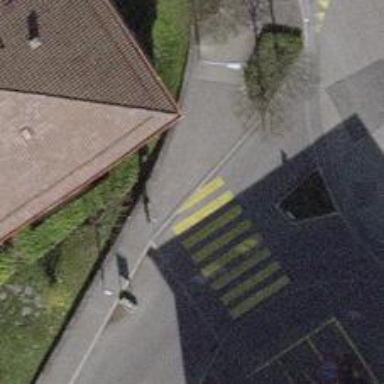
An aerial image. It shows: Kerb barrier.